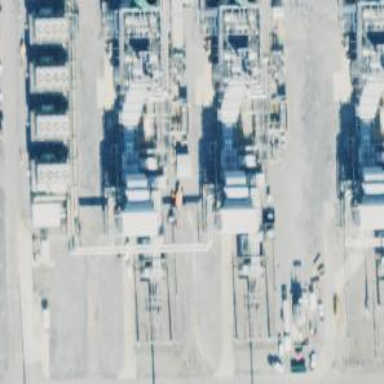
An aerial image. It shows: Gas turbine generator powered by gas.